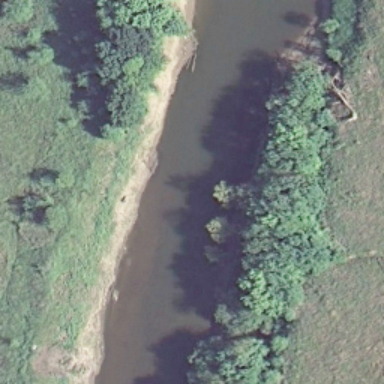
It is a river with dense forest on both banks of the river .